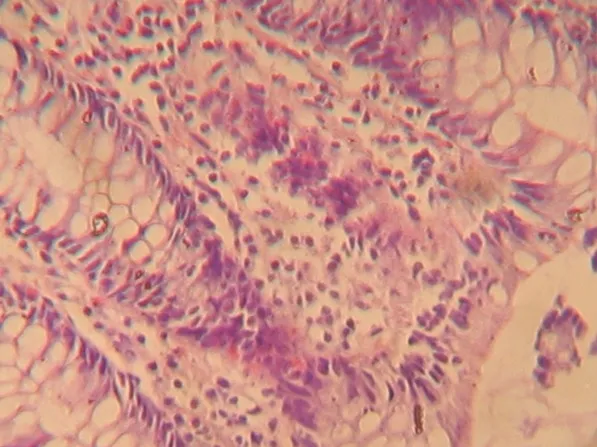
A high power micrograph of colonic mucosa showing moderate mucosal chronic inflammation and focal intraepithelial infiltrates of lymphocytes.
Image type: pathology (h&e)